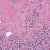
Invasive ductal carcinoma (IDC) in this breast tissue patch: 1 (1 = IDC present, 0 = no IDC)